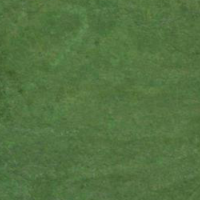
EUNIS habitat code: 26
Species observed at this site:
Achillea nana